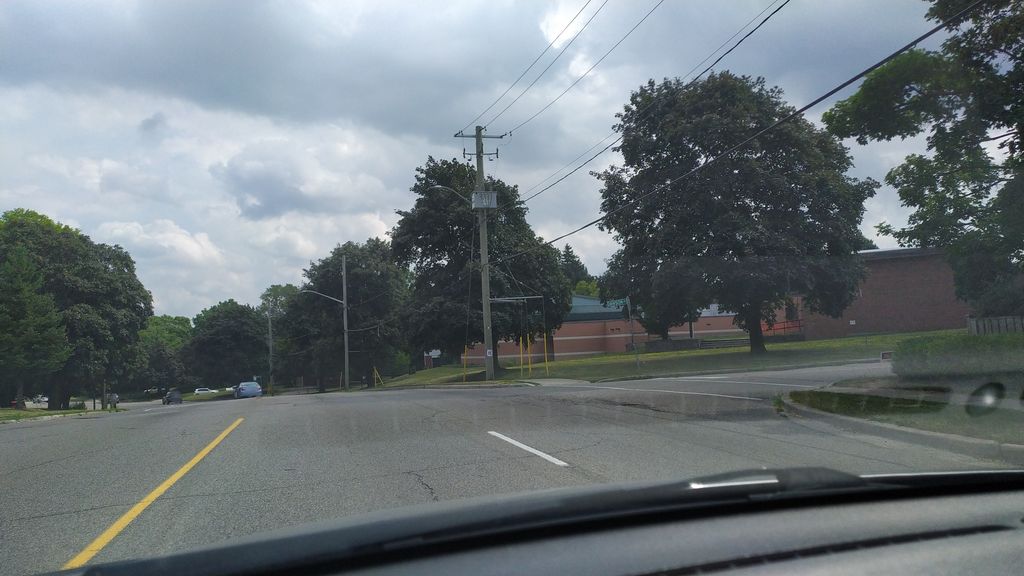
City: kitchener-waterloo